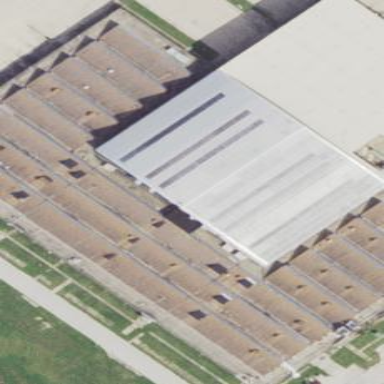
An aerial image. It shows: Hangar building.